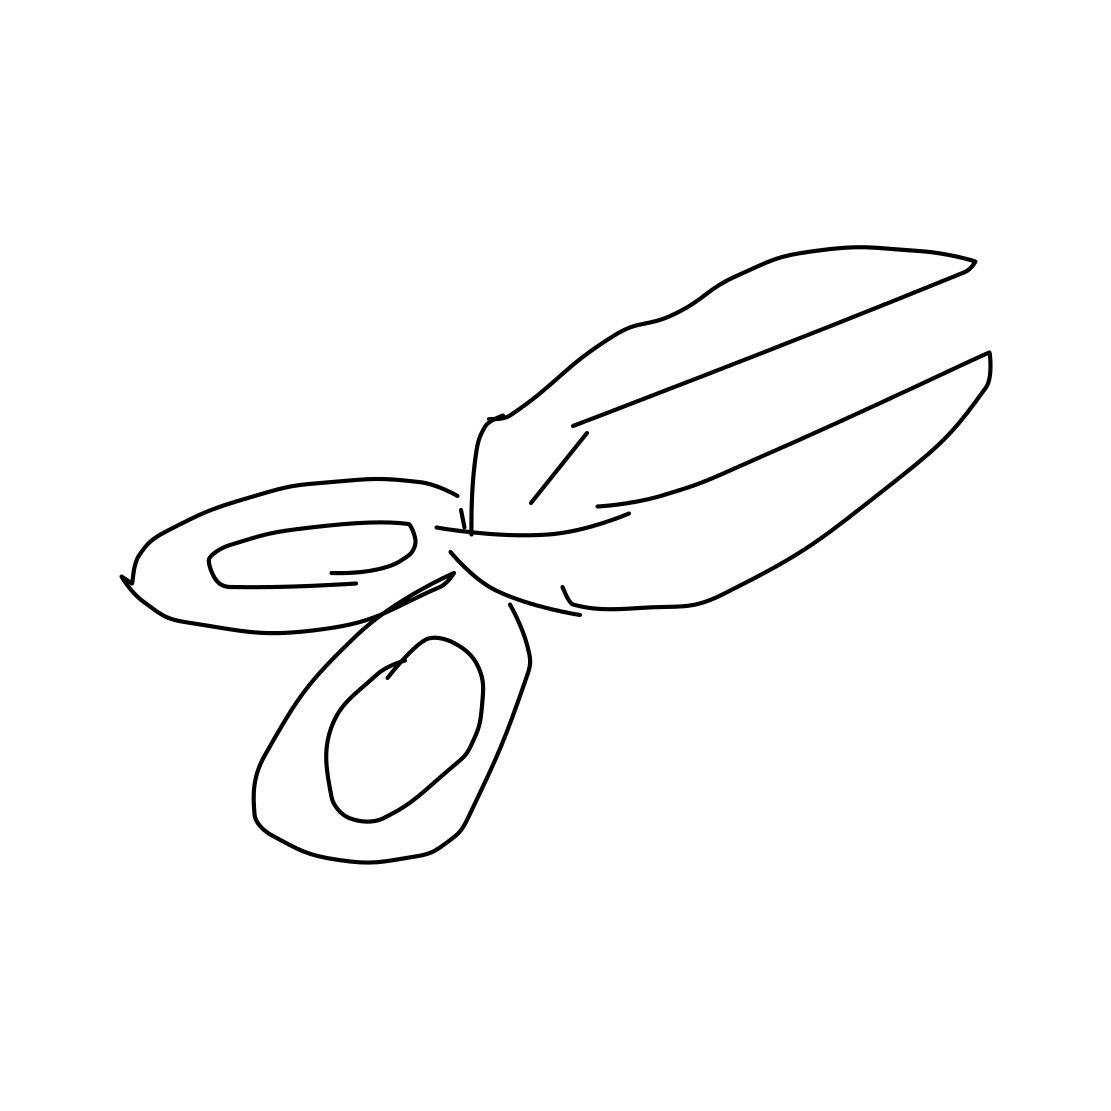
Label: scissors